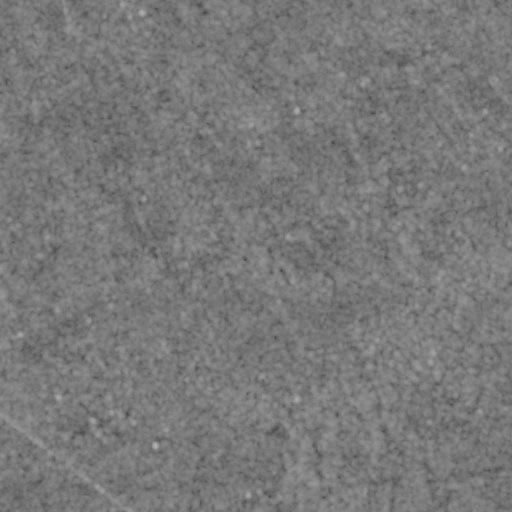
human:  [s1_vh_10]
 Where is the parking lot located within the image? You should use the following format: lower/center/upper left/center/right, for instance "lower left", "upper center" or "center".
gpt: The parking lot is located in the lower left of the image.
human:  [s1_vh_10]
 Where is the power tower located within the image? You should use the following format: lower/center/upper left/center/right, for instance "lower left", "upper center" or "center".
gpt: The power tower is located in the upper right of the image.
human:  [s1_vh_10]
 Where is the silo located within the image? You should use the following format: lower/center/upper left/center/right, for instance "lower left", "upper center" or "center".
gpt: The silo is located in the center of the image.
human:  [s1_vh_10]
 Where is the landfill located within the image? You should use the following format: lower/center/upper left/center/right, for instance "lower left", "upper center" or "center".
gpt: There is no landfill in the image.

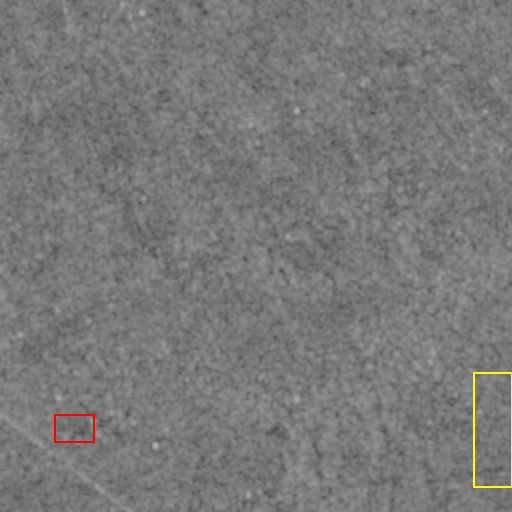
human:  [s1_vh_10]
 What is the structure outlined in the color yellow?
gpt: The structure outlined in yellow is a crop field.
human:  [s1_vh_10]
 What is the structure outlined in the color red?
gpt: The structure outlined in red is a park.
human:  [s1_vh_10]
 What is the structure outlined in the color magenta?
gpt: There is no magenta outline.